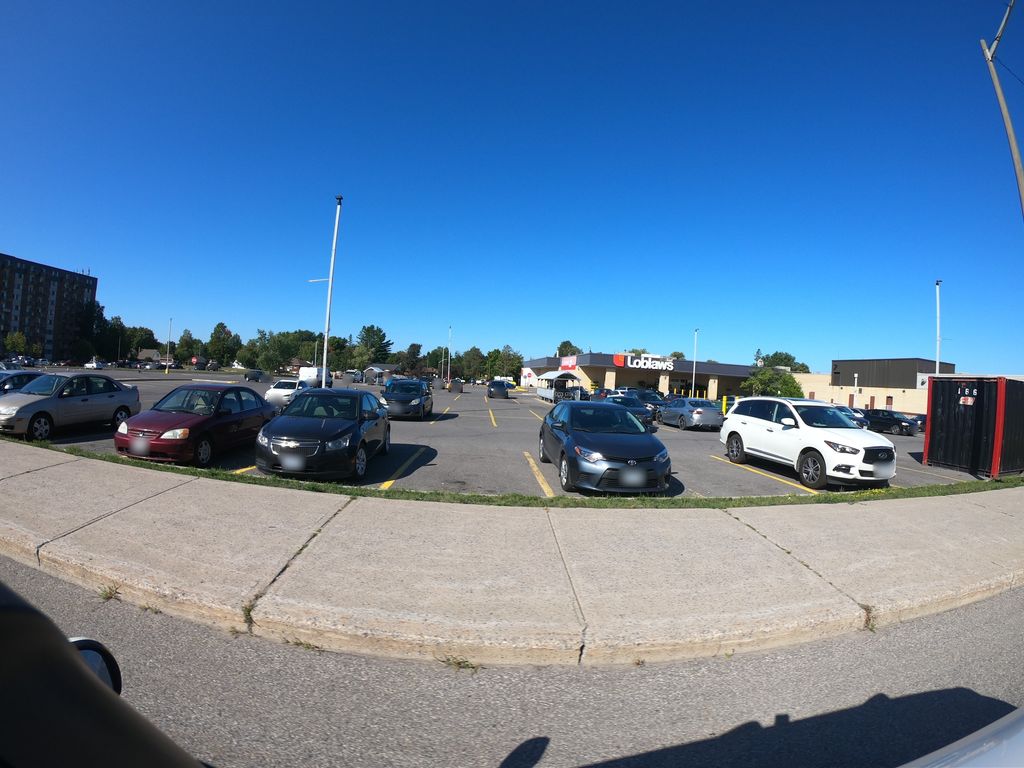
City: ottawa-gatineau